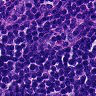
Metastatic tissue present: no